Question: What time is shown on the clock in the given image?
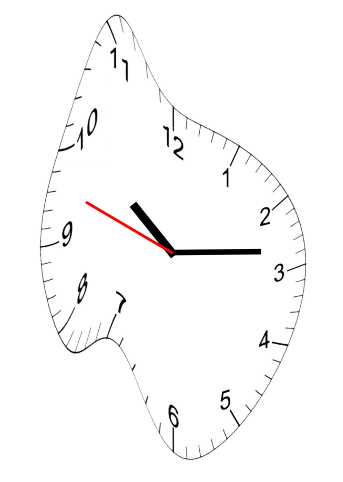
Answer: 10:13:48